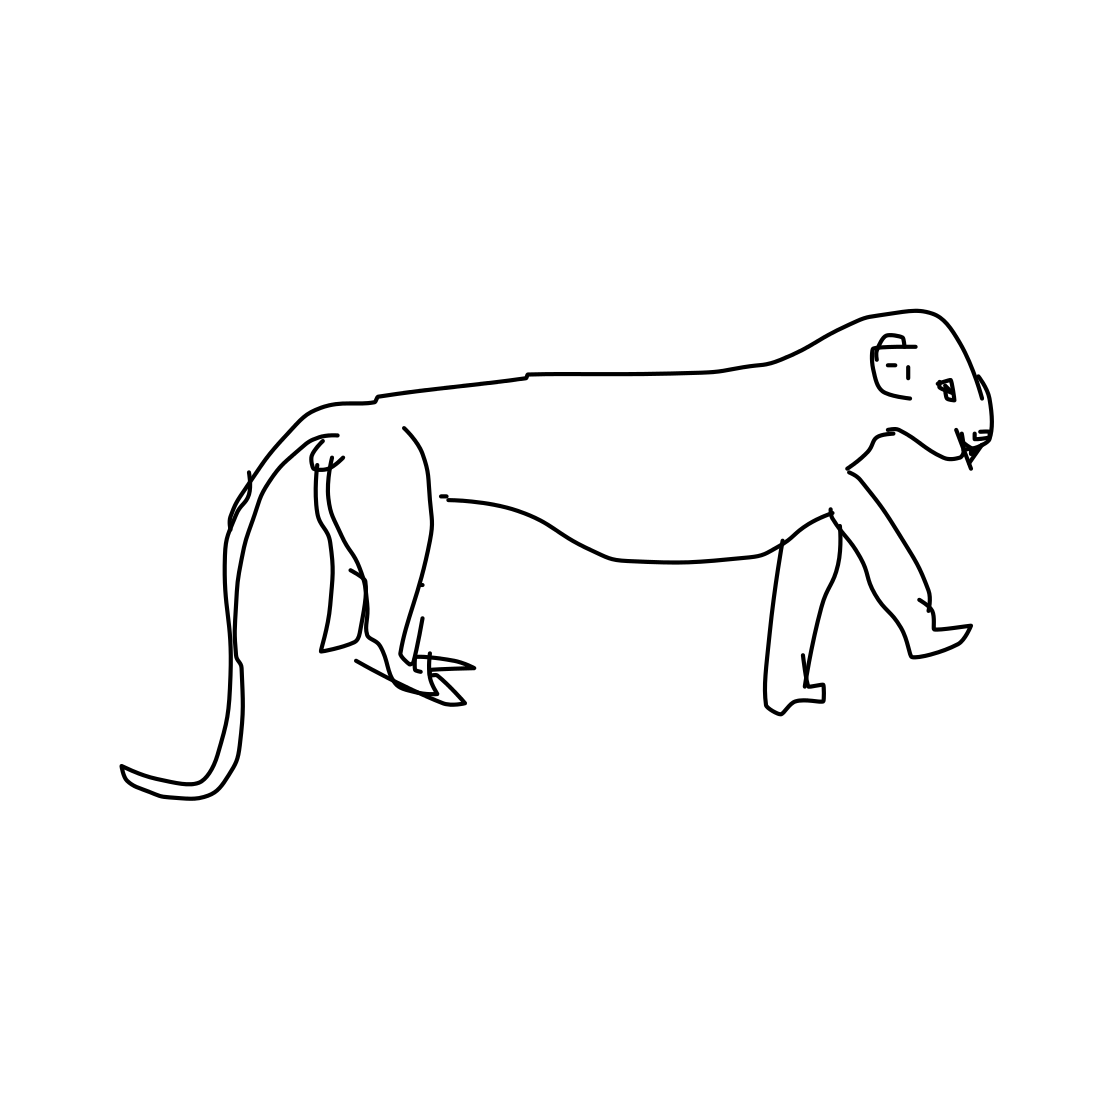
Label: monkey